Question: How can i obtain a frame that doesn't have a close, minimize and restore button by default ?
And how can i obtain a frame that only has a close button as in :

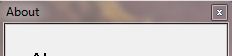
Answer: '''
myTopLevelContainer#setUndecorated(true);
'''
but only 'JFrame' have got three buttons --> close, minimize and restore buttons, 'JDialog' has only one close button, and 'JWindow' is un-decorated by default, maybe there is your way, notice 'JWindow' required 'JFrame' as parent, 'JFrame' should't be dispayed,